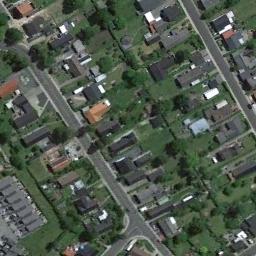
Label: residential